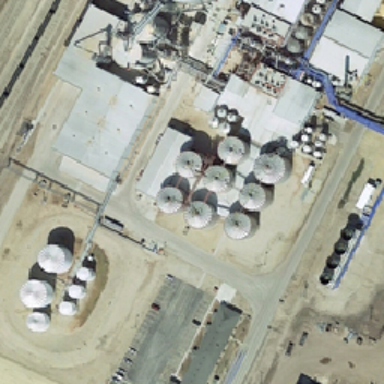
Many of the storage tanks in the factory are near several railways .